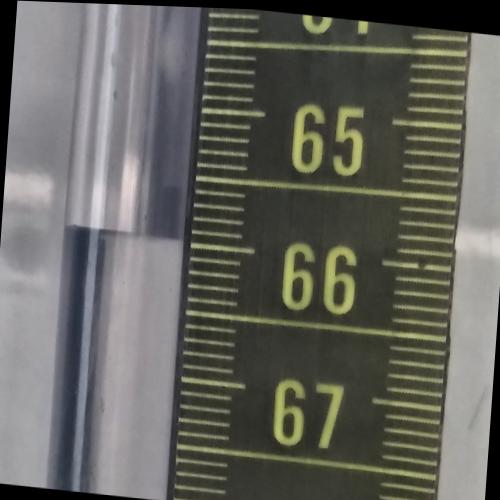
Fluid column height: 66.0 cm